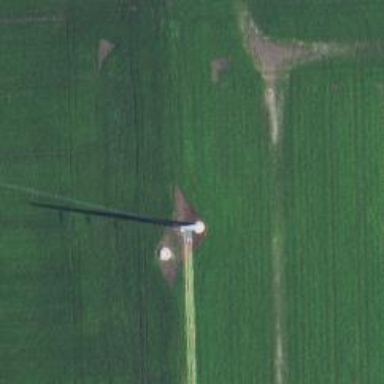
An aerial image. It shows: Power tower.